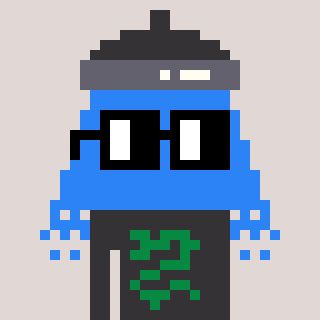
a pixel art character with square black glasses, a shower-shaped head and a grayscale-colored body on a warm background